Question: So I have an sql table that looks like this

I'm trying to insert a player name into the first instance of Empty with the p1Name, p2Name etc, and also insert it to the 'tableNumber' where 'tableNumber=minTable' I'm really new to sql so this is probably so wrong, but I'm confused on how to do this.
This is what I tried..
'''
sql = "SELECT * as slot FROM Tables "
+ "WHERE p1Name = 'Empty'"
+ " OR p2Name = 'Empty'"
+ " OR p3Name = 'Empty'"
+ " OR p4Name = 'Empty'"
+ " OR p5Name = 'Empty'"
+ " OR p6Name = 'Empty'"
+ "AND tableNumber = '" + minTable + "'";
'''
It's giving me a sql exception error with no detail so I'm not sure what I'm doing wrong here, if anyone has any insight whatsoever it would be greatly appreciated.
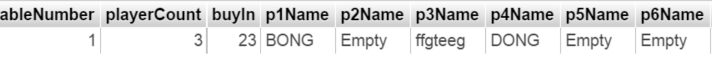
Answer: Try this:
'''
sql = "SELECT * FROM Tables WHERE"
+ "( p1Name = 'Empty'"
+ " OR p2Name = 'Empty'"
+ " OR p3Name = 'Empty'"
+ " OR p4Name = 'Empty'"
+ " OR p5Name = 'Empty'"
+ " OR p6Name = 'Empty' )"
+ " AND tableNumber = '" + minTable + "'";
'''
Something like this. ' * ' character means "ALL". So the explication is:
> SELECT FROM WHERE